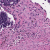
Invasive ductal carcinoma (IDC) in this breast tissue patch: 1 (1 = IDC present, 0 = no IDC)